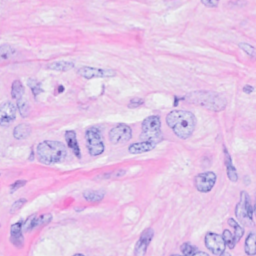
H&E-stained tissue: Breast